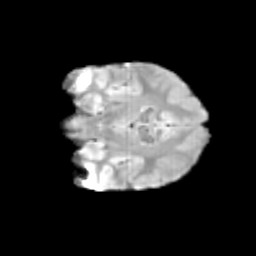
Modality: T2w
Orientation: coronal
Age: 9
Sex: male
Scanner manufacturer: siemens
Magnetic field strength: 3 T
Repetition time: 3.8 s
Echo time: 0.07 s